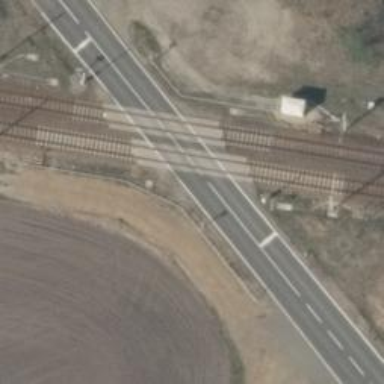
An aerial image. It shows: Level crossing with lights and saltire markings.